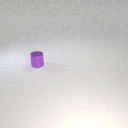
small purple metal cylinder